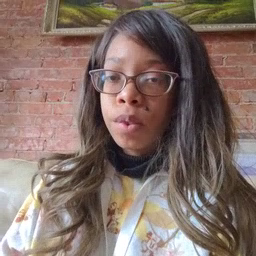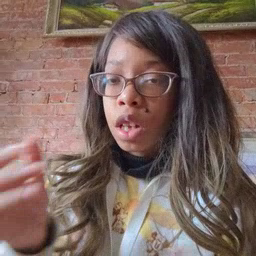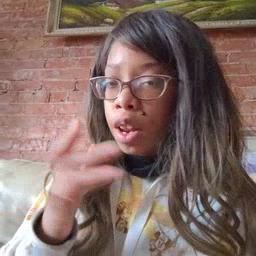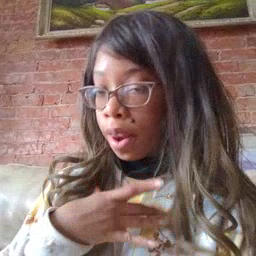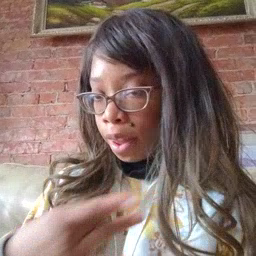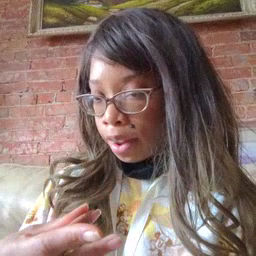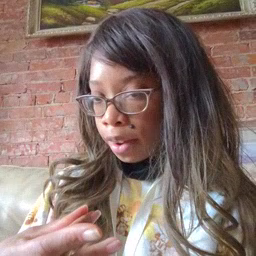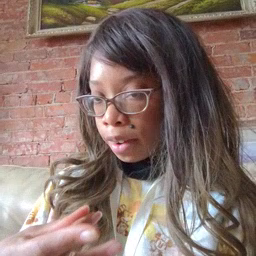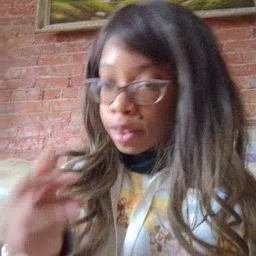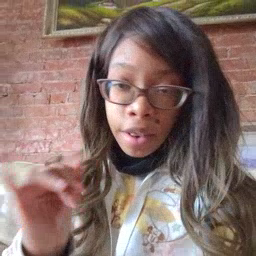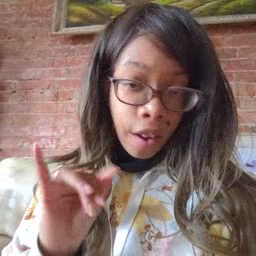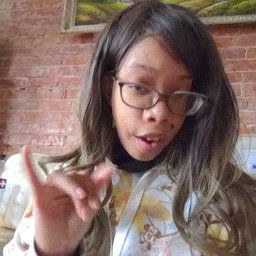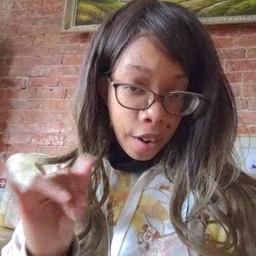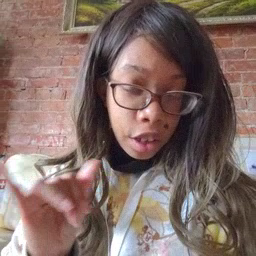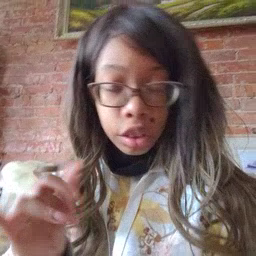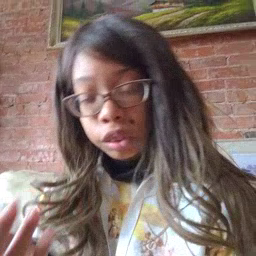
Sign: like